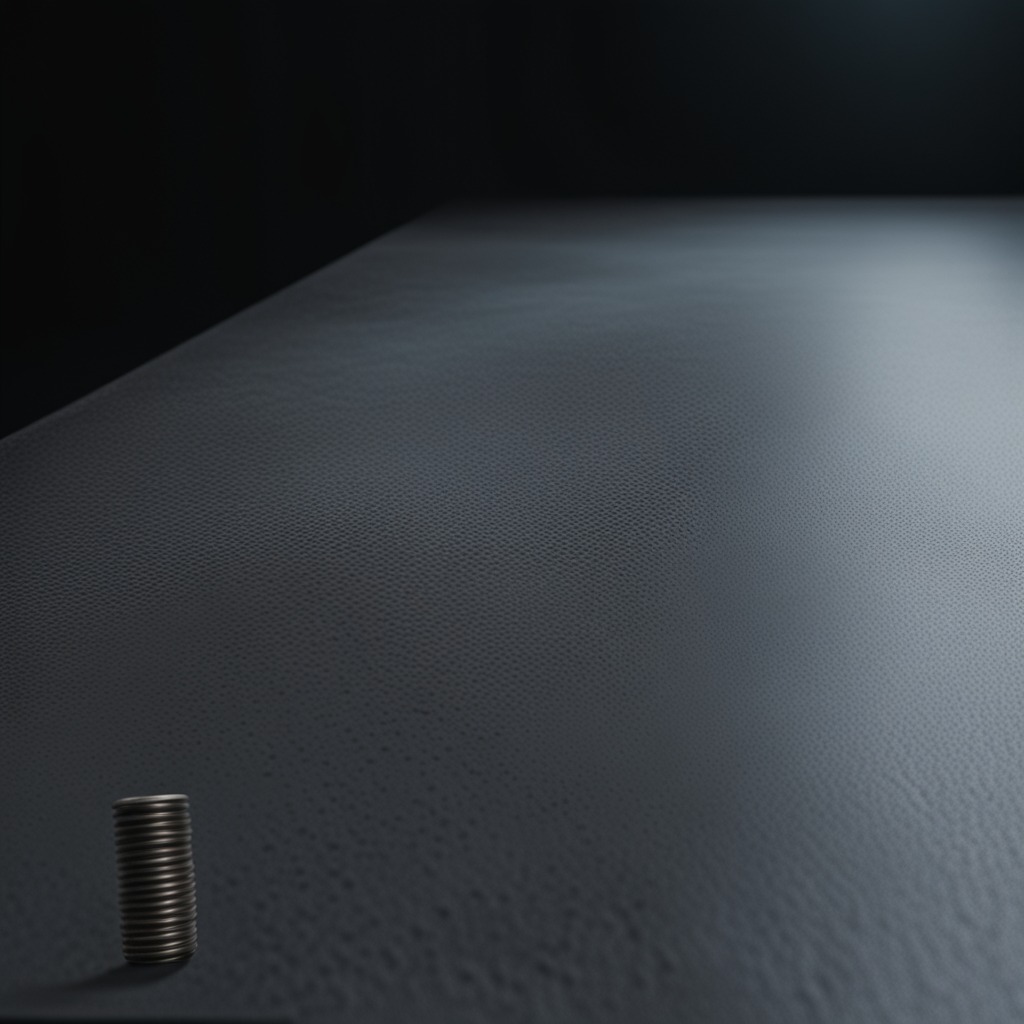
A coiled metal spring is lying on a clean granite table inside a workshop at night.